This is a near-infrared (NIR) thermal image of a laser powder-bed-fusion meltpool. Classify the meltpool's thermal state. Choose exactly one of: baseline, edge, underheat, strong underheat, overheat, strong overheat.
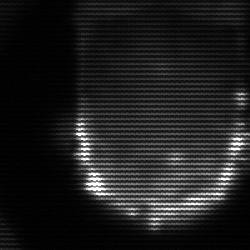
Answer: baseline